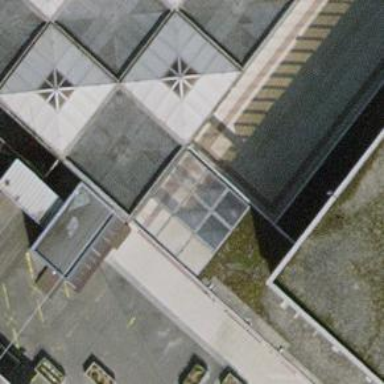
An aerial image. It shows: View of roof of building.